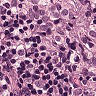
Metastatic tissue present: yes